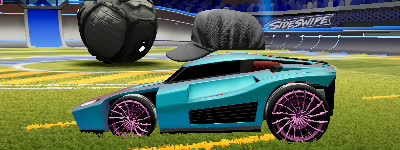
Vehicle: breakout